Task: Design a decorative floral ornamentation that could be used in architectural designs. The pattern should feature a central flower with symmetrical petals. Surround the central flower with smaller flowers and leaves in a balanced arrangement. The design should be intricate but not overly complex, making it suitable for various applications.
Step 1777:
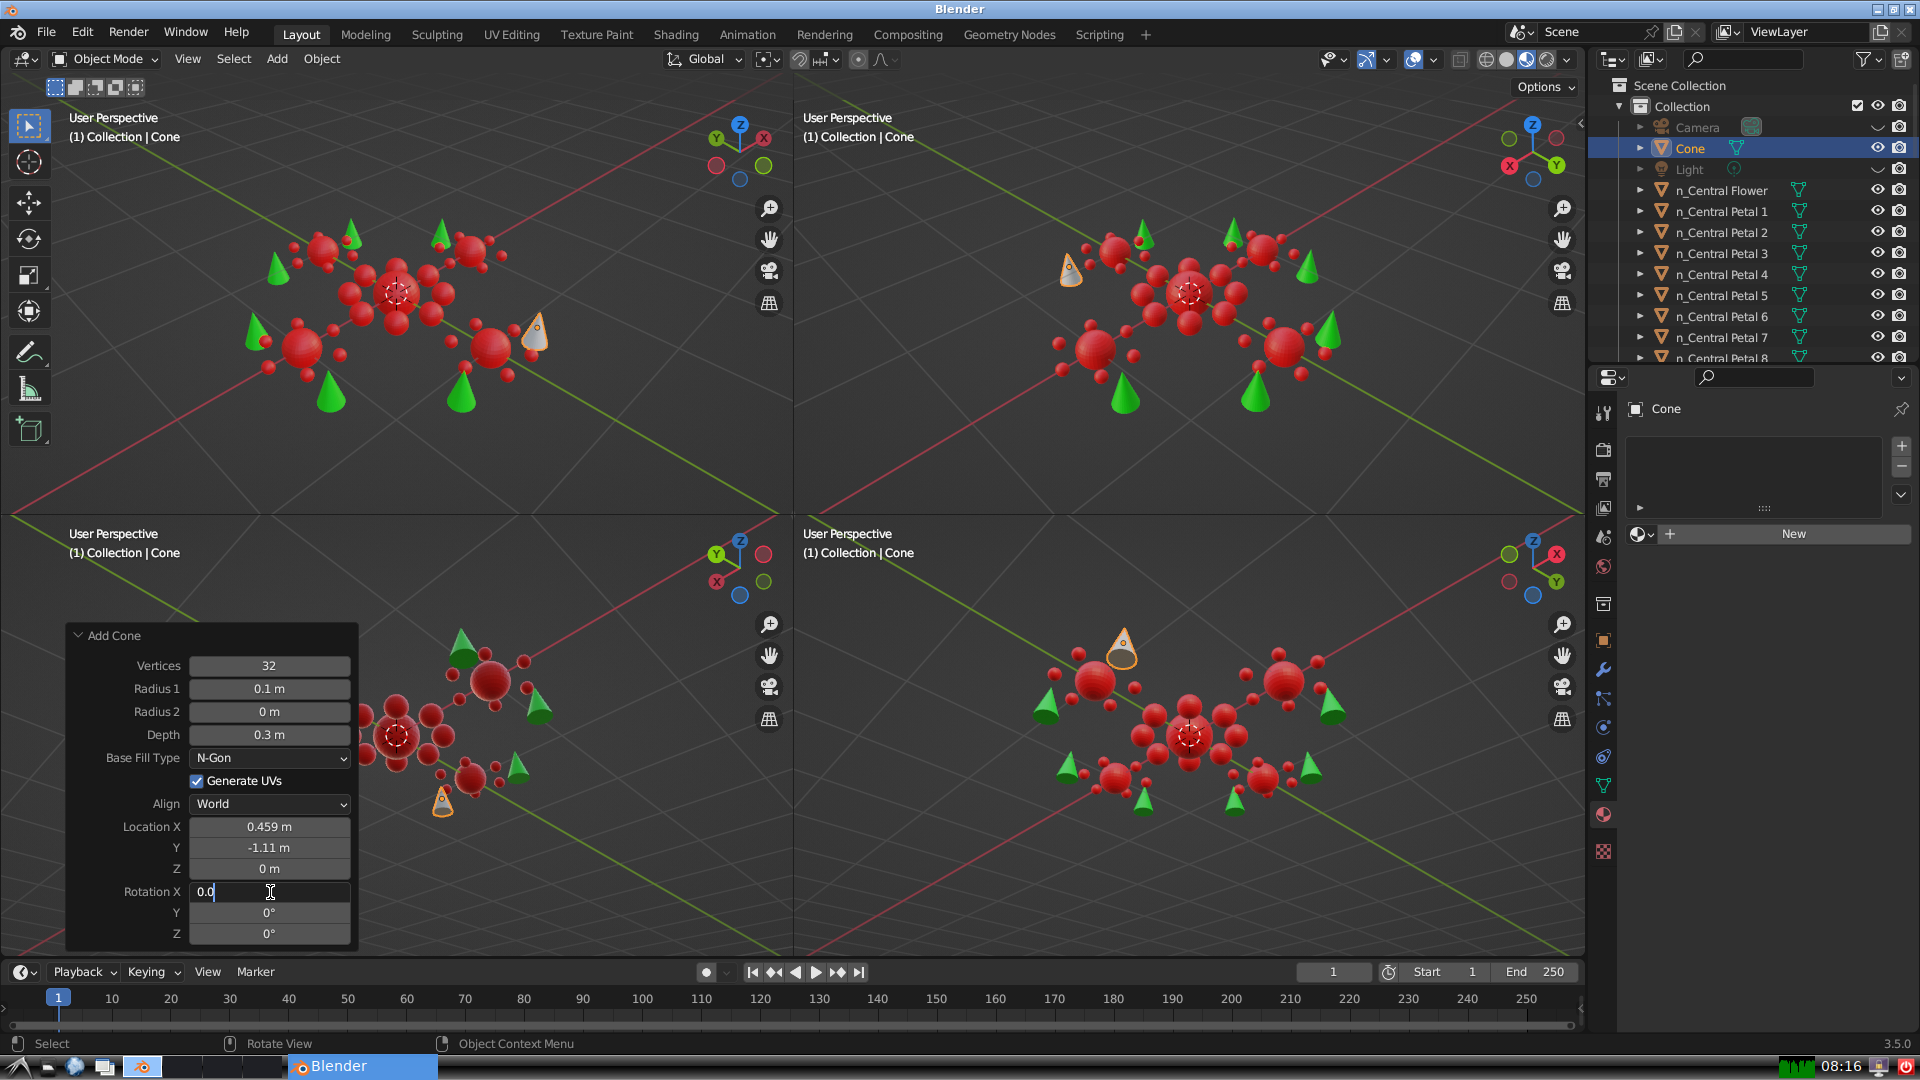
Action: {"key_press": ['Return']}